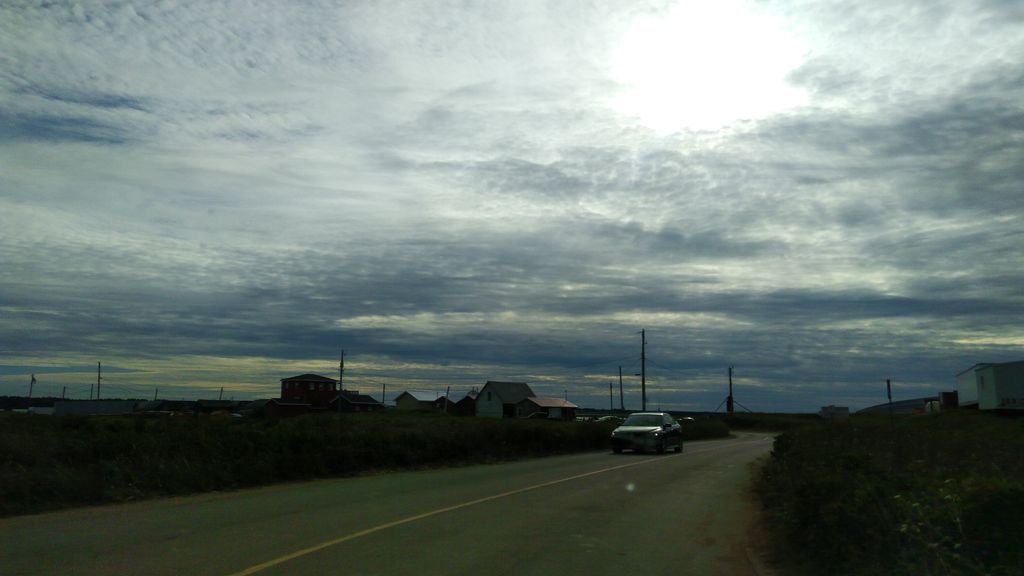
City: charlottetown